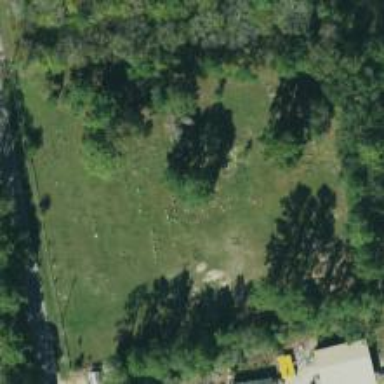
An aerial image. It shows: Cemetery.